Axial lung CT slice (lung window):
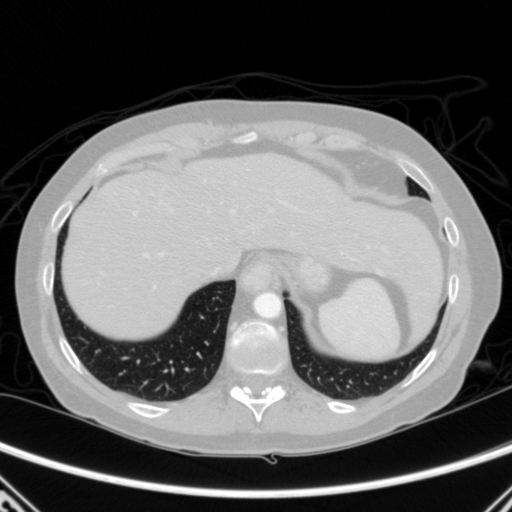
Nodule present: no